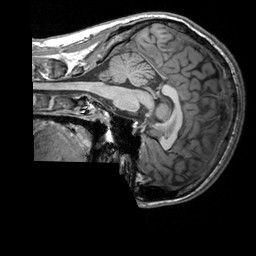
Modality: T1w
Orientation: sagittal
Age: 26
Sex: male
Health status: healthy
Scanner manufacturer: siemens
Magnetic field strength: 3 T
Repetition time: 2.3 s
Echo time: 0.00303 s